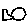
Label: fish